Question: Error when I try to call some id endpoint for my urls.
For example, the view in rest_framework:

I try to enter 'http://127.0.0.1:8000/categoria/4' or 5 and I see an error.
'''
The current path, categoria/4, didn't match any of these. (error 404)
'''
I am using the rest_framework for this.
file urls.py
'''
from django.urls import path, include
from django.conf.urls import url
from . import views
from rest_framework import routers
router = routers.DefaultRouter()
router.register(r'users', views.UserViewSet)
urlpatterns = [
url(r'^doctor$', views.DoctorList.as_view()),
url(r'^doctor(?P<pk>[0-9]+)$', views.DoctorDetail.as_view()),
url(r'^paciente$', views.PacienteList.as_view()),
url(r'^paciente(?P<pk>[0-9]+)$', views.PacienteDetail.as_view()),
url(r'^categoria$', views.CategoriaList.as_view()),
url(r'^categoria(?P<pk>[0-9]+)$', views.CategoriaDetail.as_view()),
url(r'^examen$', views.ExamenList.as_view()),
url(r'^examen(?P<pk>[0-9]+)$', views.ExamenDetail.as_view()),
path('', include(router.urls)),
path('api-auth/', include('rest_framework.urls', namespace='rest_framework'))
]
'''
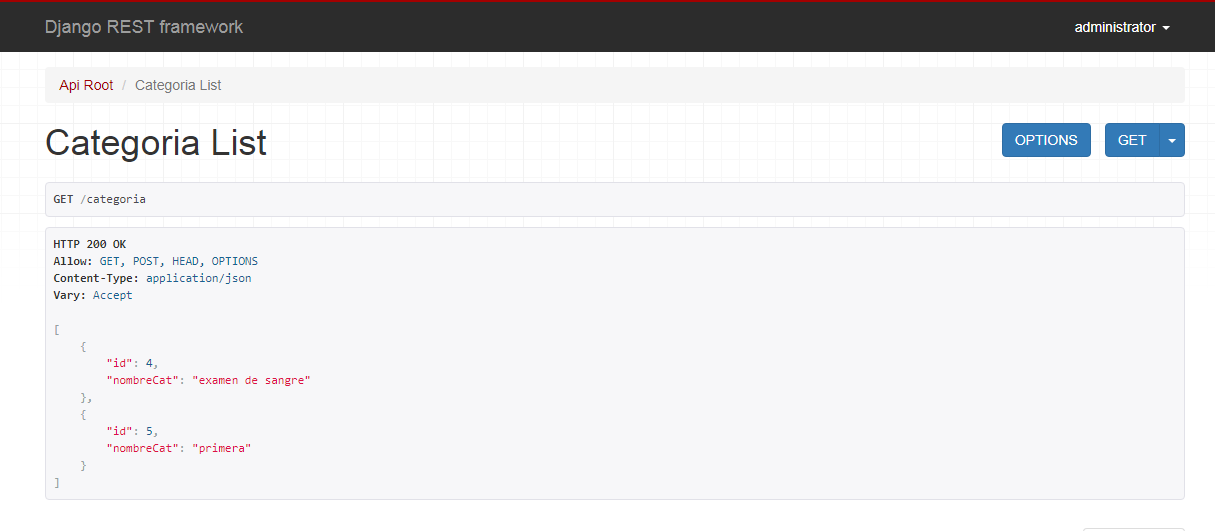
Answer: I think this might help in your case:
'''
from django.urls import path, include
from django.conf.urls import url
from . import views
from rest_framework import routers
router = routers.DefaultRouter()
router.register(r'users', views.UserViewSet)
urlpatterns = [
url(r'^doctor$', views.DoctorList.as_view()),
url(r'^doctor/(?P<pk>[0-9]+)$', views.DoctorDetail.as_view()),
url(r'^paciente$', views.PacienteList.as_view()),
url(r'^paciente/(?P<pk>[0-9]+)$', views.PacienteDetail.as_view()),
url(r'^categoria$', views.CategoriaList.as_view()),
url(r'^categoria/(?P<pk>[0-9]+)$', views.CategoriaDetail.as_view()),
url(r'^examen$', views.ExamenList.as_view()),
url(r'^examen(?P<pk>[0-9]+)$', views.ExamenDetail.as_view()),
path('', include(router.urls)),
path('api-auth/', include('rest_framework.urls', namespace='rest_framework'))
]
'''
You should check for exact pattern - 'categoria/<regex>' but you missed the before regex. Hope this helps.